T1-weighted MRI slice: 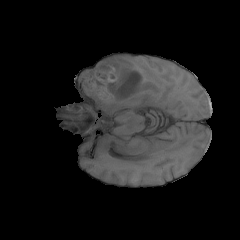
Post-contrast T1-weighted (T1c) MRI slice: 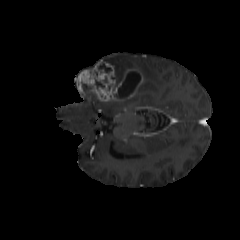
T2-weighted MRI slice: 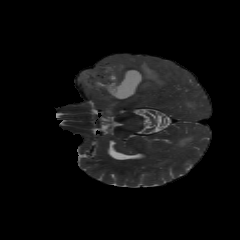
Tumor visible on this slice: yes